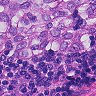
Metastatic tissue present: yes